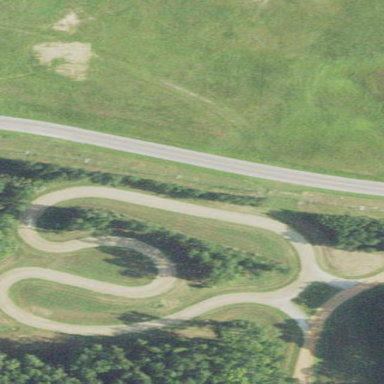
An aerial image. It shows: Raceway for motor sports.